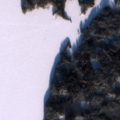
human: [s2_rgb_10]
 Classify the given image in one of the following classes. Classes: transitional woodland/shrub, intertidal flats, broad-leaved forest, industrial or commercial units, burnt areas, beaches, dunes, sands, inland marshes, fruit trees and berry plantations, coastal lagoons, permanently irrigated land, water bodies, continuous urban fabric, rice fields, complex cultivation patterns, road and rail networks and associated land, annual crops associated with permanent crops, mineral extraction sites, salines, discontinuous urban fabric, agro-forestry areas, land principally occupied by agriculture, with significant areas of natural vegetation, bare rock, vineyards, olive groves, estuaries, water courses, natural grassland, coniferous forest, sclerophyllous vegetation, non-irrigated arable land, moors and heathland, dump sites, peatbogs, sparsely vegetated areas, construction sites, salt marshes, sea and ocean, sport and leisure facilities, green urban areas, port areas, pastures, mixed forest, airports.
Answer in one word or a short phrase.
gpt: coniferous forest, mixed forest, water bodies